Question: There is a ordered list and button inside a section element. Both the elements, list and button are placed inside a section element to place them in a single row. Browser makes the button larger to match the list's size. How to avoid it?
Also, button's 'float: right' property is not floating the button to the right end.

Html code for the above image is,
'''
<section>
<ol id="reports"><h3>Reports</h3>
<li>test_12345</li>
<li>test_1405114424964</li></ol>
<button style="float:right;">Execute Test </button></section>
'''
Css properties are,
'''
section {
display: flex;
}
button{
clear: left;
background-color:#699DB6;
border-color:rgba(0,0,0,0.3);
padding: 10px 30px;
border-radius: 5px;
float: right;
}
'''
<URL>
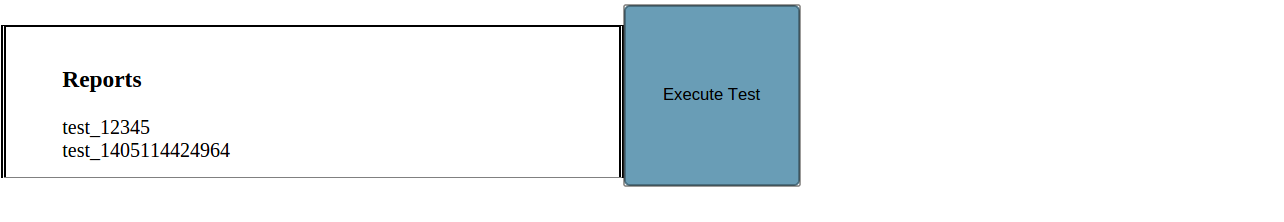
Answer: It depends of what you're really want to achieve, but if it's about floating list to the left, and button to the right, you need to start using couple more of flex properties. This could possibly go as here:
'''
<section>
<ol id="reports">
<h3>Reports</h3>
<li>test_12345</li>
<li>test_1405114424964</li>
</ol>
<button style="float:right;">Execute Test</button>
</section>
'''
'''
section {
display: flex;
flex-direction: row;
align-items: center;
justify-content: space-between;
}
button {
clear: left;
background-color:#699DB6;
border-color:rgba(0, 0, 0, 0.3);
padding: 10px 30px;
border-radius: 5px;
}
'''
And <URL> for that.
As I said you need to be more precise of what you want to achieve here